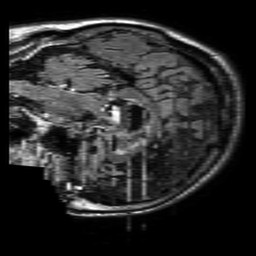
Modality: FLAIR
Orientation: sagittal
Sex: male
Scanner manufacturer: philips
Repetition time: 11 s
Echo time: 0.125 s